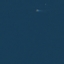
Land use / land cover class: SeaLake